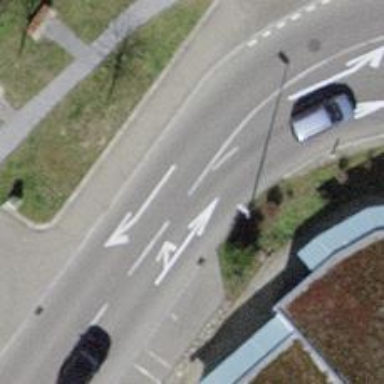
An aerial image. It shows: Secondary road with asphalt surface.